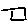
Label: square